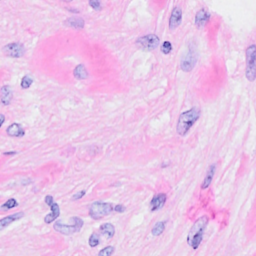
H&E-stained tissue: Breast